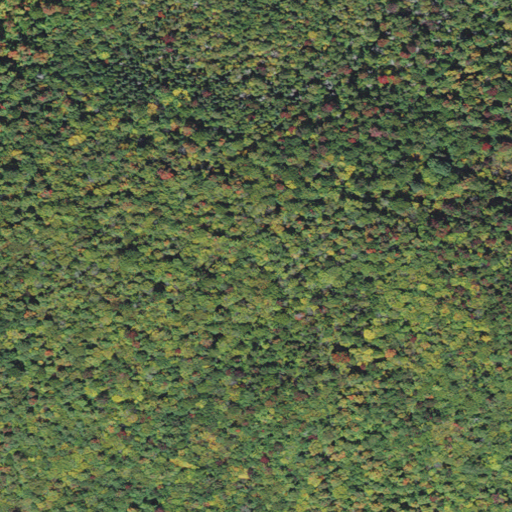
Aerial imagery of mountains in Vermont named Northfield Mountains containing deciduous forest and mixed forest